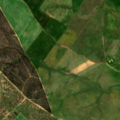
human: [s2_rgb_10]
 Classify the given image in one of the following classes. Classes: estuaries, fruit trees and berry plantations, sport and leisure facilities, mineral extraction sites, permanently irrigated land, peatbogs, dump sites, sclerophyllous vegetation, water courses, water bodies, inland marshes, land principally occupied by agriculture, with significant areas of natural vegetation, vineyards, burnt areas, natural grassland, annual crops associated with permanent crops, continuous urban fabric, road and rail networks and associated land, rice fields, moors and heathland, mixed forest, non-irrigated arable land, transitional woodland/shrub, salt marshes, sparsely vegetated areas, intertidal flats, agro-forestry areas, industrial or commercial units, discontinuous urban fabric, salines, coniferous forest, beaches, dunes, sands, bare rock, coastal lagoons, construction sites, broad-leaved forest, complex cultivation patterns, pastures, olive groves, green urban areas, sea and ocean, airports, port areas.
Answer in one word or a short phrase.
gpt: non-irrigated arable land, transitional woodland/shrub